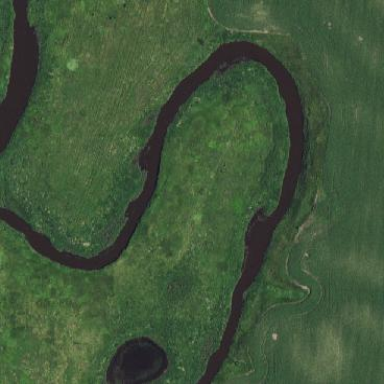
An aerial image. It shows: River flowing through the landscape.